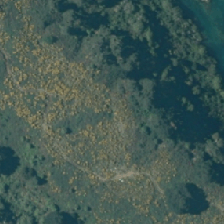
Land cover: grose_broom